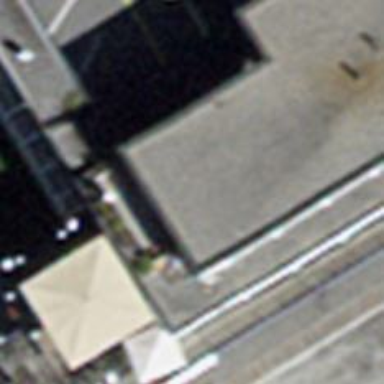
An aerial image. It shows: Restaurant.